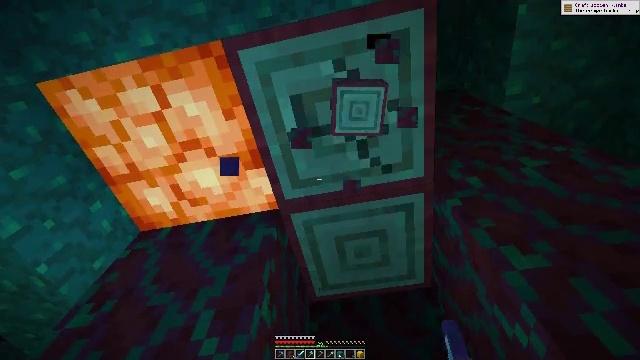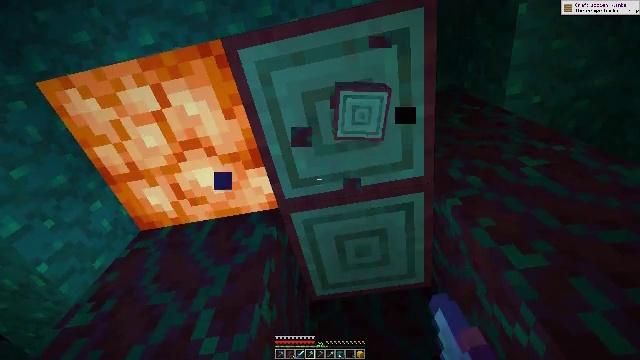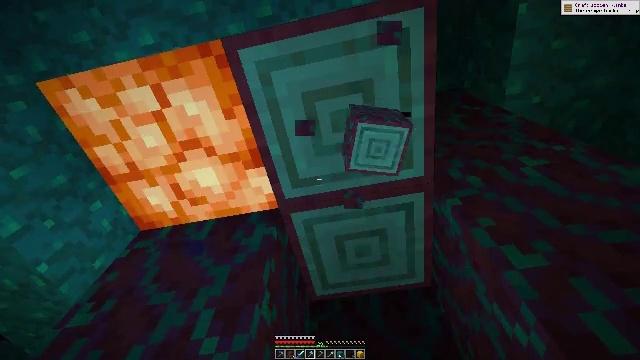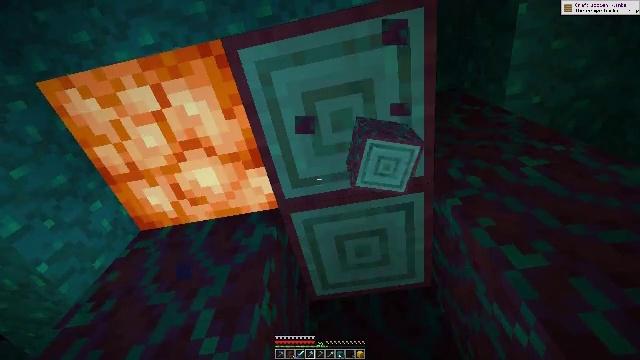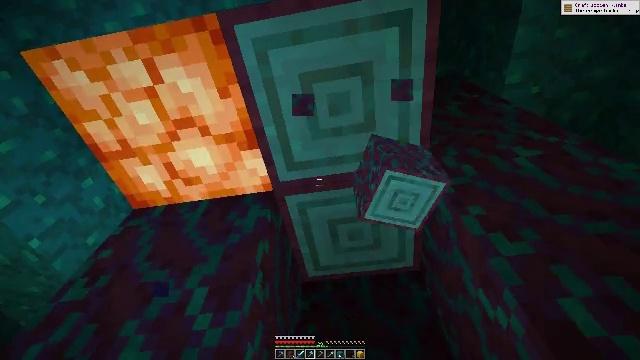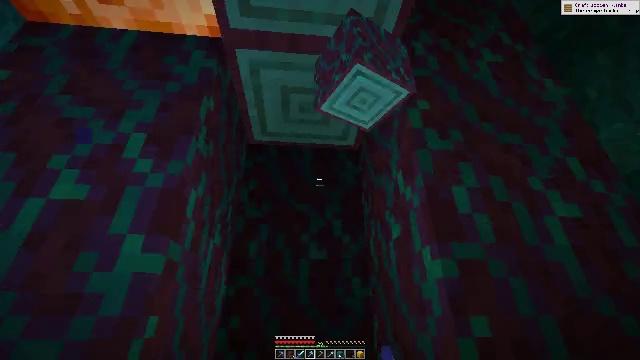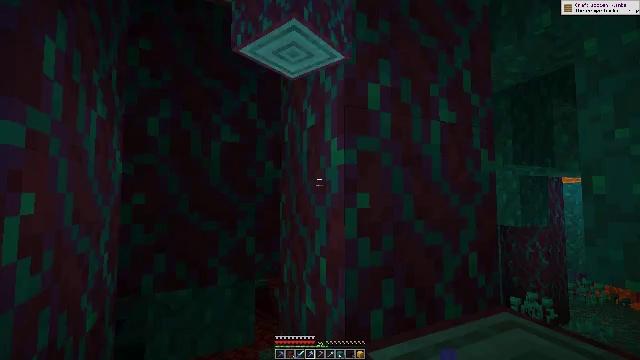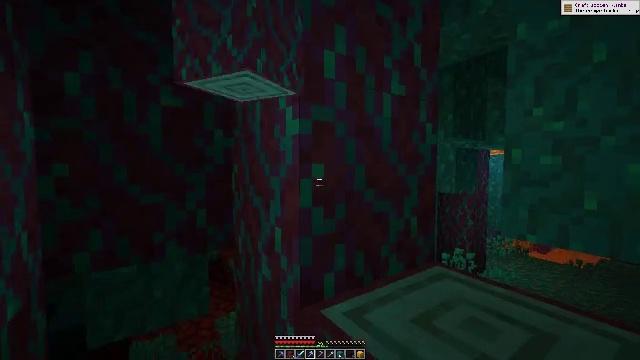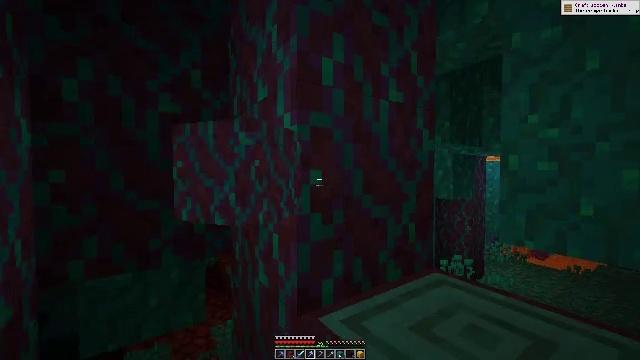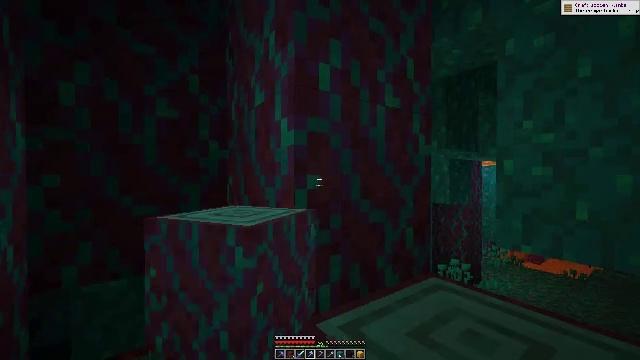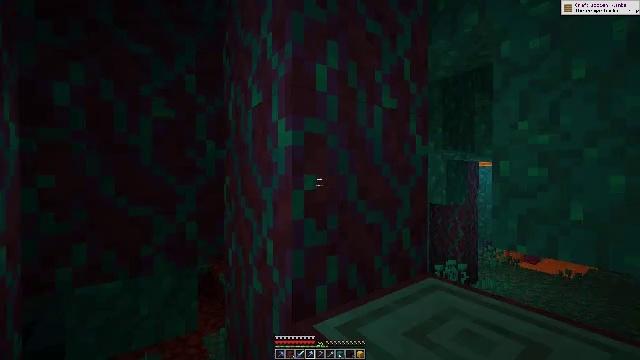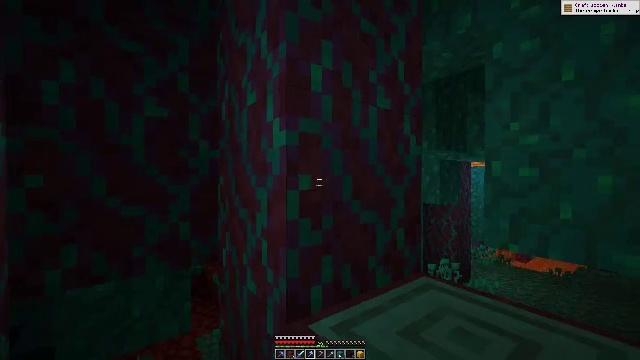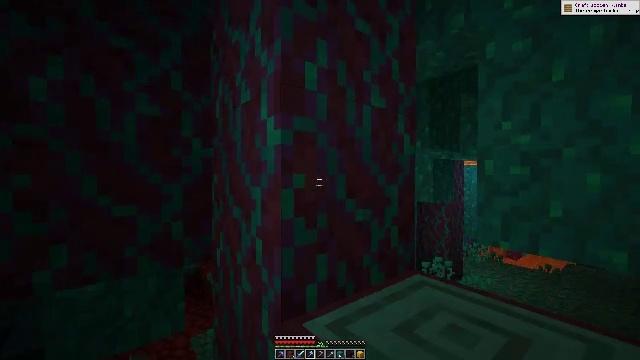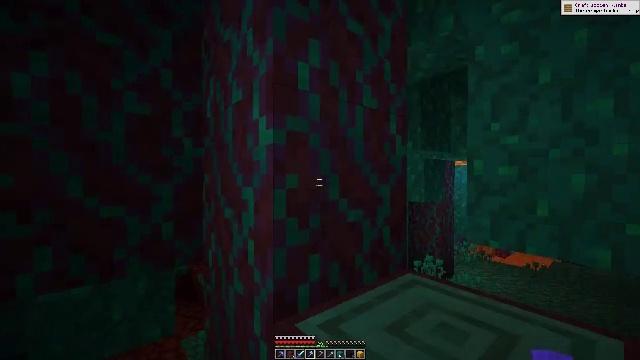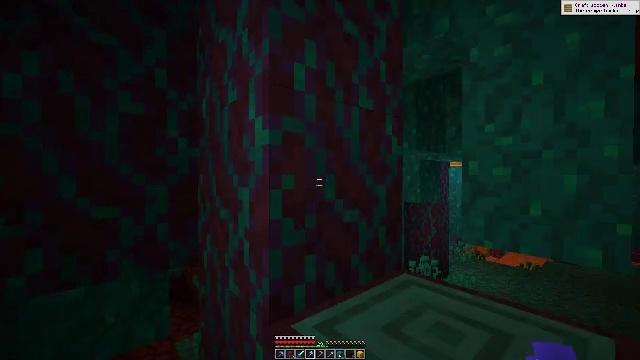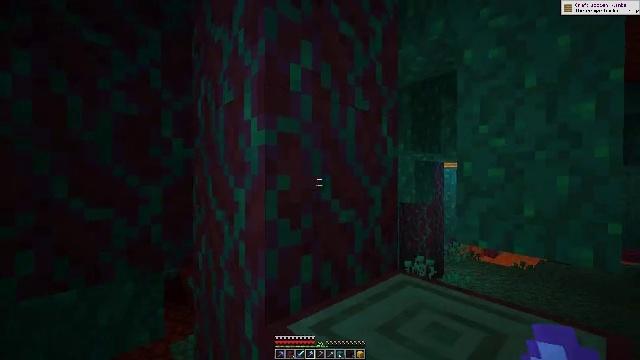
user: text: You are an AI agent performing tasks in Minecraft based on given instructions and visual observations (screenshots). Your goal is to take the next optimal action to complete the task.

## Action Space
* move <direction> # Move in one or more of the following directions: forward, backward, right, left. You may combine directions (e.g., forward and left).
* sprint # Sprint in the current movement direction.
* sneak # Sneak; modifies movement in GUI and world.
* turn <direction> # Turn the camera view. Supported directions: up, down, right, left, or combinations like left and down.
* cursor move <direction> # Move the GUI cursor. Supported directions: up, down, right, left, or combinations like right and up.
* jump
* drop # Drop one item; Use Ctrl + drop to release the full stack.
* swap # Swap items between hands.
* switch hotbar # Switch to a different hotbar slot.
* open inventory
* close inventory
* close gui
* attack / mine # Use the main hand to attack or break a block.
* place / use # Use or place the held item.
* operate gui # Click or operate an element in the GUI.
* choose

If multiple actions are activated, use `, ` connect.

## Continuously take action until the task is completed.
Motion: motion action
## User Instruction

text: Collect warped stem for crafting.
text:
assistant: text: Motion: no_op
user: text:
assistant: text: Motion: no_op
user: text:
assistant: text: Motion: no_op
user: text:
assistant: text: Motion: turn right and down
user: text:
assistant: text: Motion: turn right and down
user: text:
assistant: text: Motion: turn right and down
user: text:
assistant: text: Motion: turn right and down
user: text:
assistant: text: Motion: turn up
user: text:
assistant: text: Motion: turn up
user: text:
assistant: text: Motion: no_op
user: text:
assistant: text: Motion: turn right
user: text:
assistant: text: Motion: turn right
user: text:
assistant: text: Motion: turn right
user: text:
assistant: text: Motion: no_op
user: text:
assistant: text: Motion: no_op
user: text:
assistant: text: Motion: turn right and down
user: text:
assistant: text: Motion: turn right and down
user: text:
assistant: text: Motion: turn right and down
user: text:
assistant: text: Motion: turn right and down
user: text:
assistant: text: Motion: turn right and down
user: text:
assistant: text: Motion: no_op
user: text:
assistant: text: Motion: move forward
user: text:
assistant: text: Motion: move forward
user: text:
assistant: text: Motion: move forward
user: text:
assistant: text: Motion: move forward, turn up, jump
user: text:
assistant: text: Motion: move forward, turn up, jump
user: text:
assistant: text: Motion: move forward, jump
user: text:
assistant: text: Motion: move forward, jump
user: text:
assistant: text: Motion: move forward, jump
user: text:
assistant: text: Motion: move forward